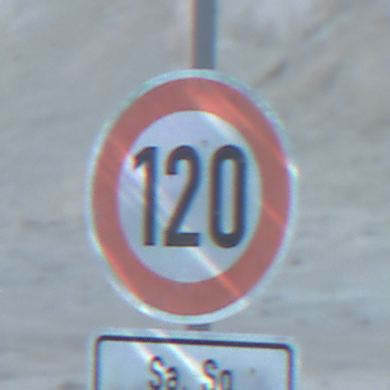
Verkehrszeichen: Geschwindigkeit120
Zusatzzeichen unten: ZeitangabenMitBeschraenkungAufWochentage9
Umgebung: Outdoor, Beach
Tageszeit: SunriseSunset
Wetter: PartlyCloudy
Licht: Natural
Jahreszeit: NotSpecified
Kontrast: MediumContrast